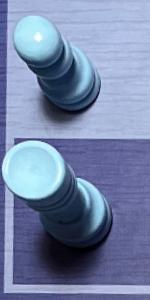
Label: Rook_White